Question: Count the number of objects in the diagram.
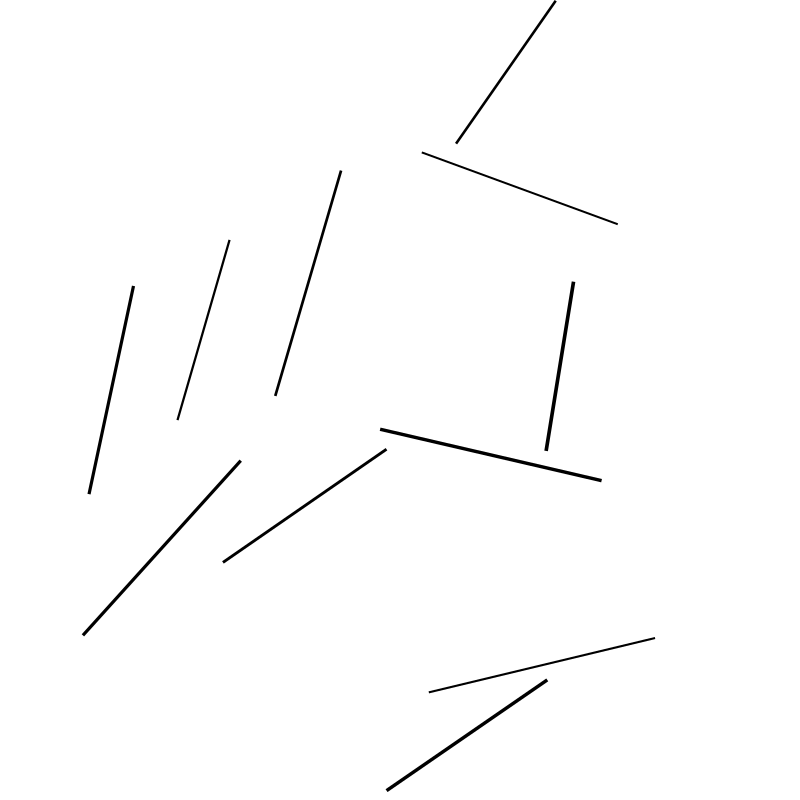
Answer: 11